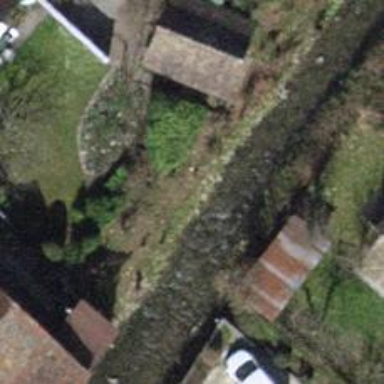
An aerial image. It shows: Retaining wall.